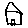
Label: house